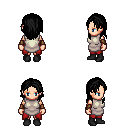
a pixel art fantasy rpg character, female body template, human, light skin, white tunic, red pants, black long hairstyle, cloth bracers, black shoes, four views (front, back, left, right), 2x2 character sprite sheet, small pixel art, hard edges, no anti-aliasing